Aerial crown-view tile of a tropical tree (Barro Colorado Island, Panama), acquired 20240611:
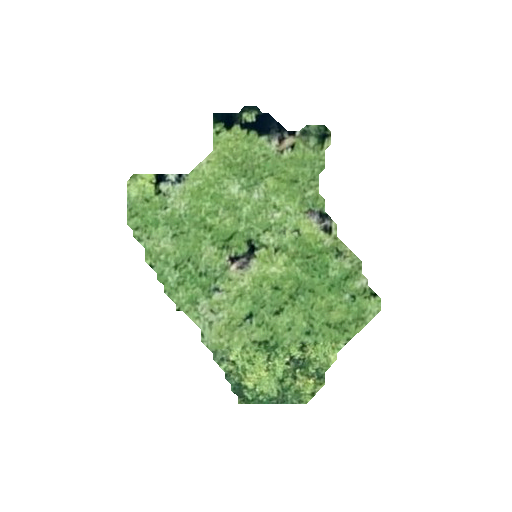
Species: Ocotea oblonga
GBIF accepted scientific name: Ocotea oblonga
Crown area: 71.154 m²